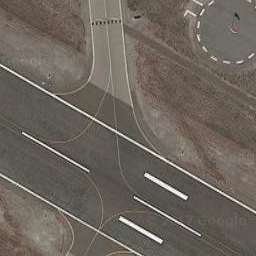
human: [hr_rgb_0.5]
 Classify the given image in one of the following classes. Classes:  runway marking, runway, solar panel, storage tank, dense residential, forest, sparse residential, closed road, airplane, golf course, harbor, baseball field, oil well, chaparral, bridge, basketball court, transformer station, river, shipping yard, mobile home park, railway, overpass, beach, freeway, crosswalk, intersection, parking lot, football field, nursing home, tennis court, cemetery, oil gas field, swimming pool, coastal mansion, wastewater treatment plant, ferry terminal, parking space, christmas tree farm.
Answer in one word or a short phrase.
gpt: runway